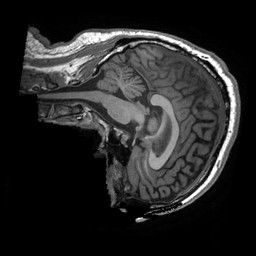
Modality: T1w
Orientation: sagittal
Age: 39
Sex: male
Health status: healthy
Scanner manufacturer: ge